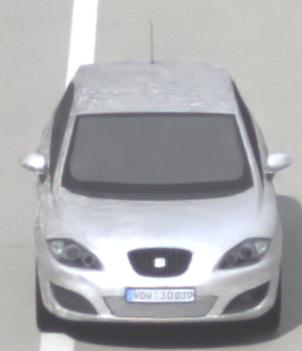
Make: SEAT
Model: Leon 1.4
Detailed model: Leon (1P)
Model produced from: 2009/04
Model produced until: 2010/08
Doors: 5
Color: white
Road condition: wet road
Daytime: morning or afternoon
Contrast: low contrast